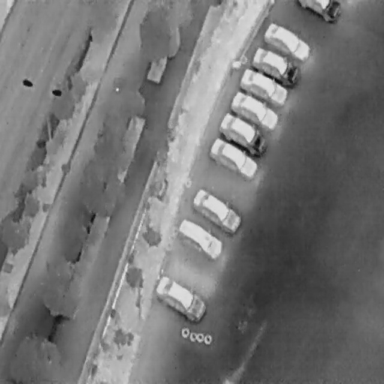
There are ten Cars in the infrared image.